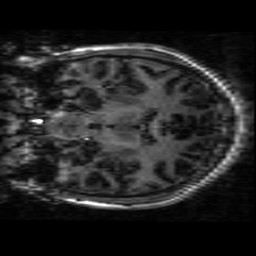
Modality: T1w
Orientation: coronal
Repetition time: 0.008948 s
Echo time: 0.001784 s